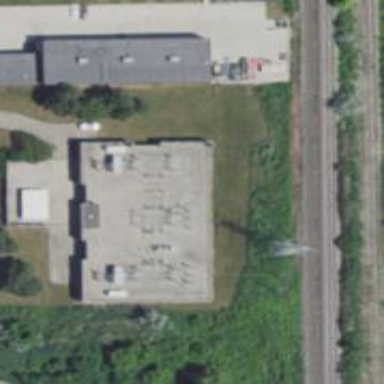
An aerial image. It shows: Switch used for power control.